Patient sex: M
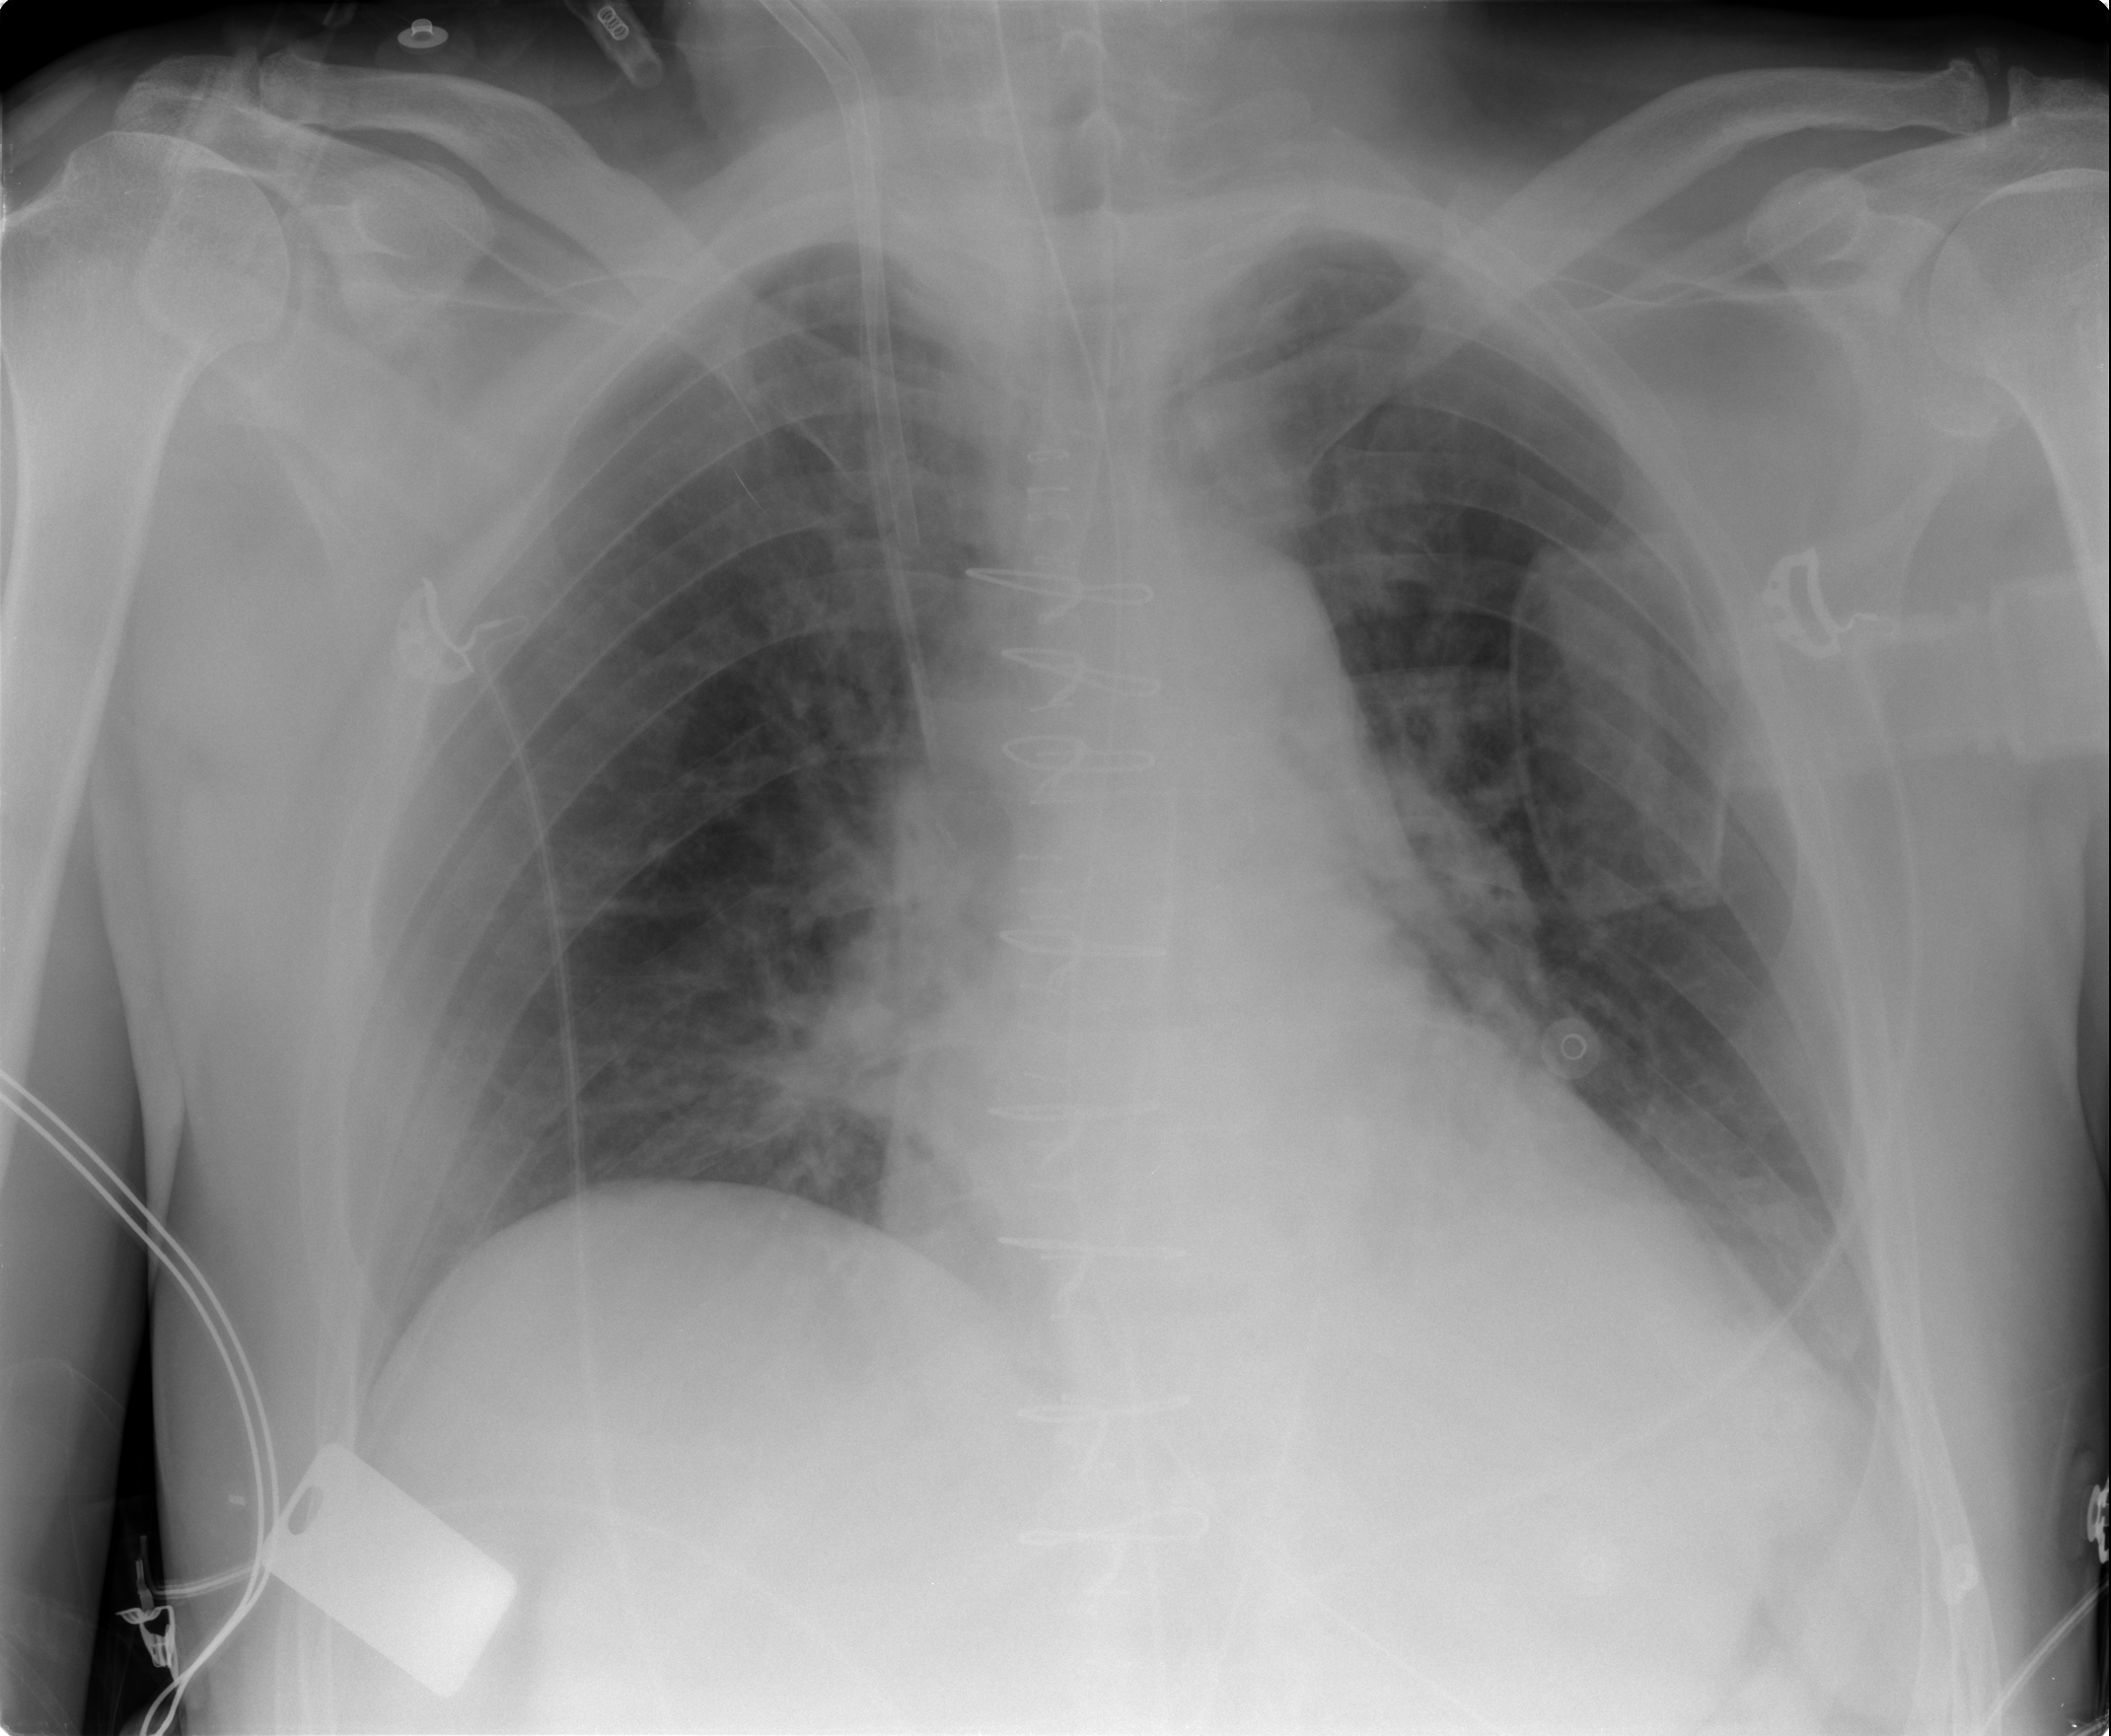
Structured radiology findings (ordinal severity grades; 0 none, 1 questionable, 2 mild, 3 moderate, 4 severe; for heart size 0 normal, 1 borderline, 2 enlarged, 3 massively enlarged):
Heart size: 2
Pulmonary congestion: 2
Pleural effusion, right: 0
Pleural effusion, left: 0
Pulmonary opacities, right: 2
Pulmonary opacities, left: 2
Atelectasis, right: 0
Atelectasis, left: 2